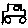
Label: car